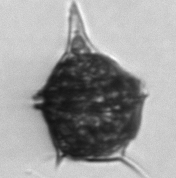
Label: Amylax